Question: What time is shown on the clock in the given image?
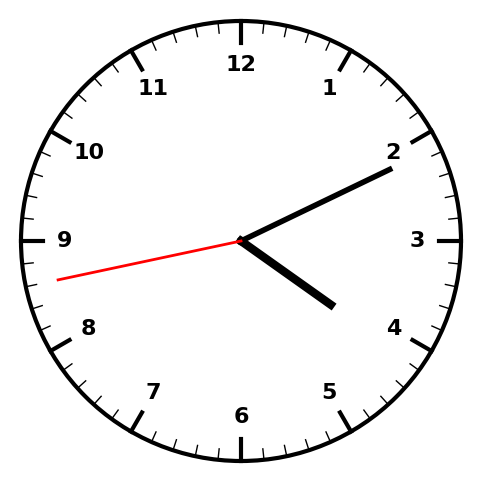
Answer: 04:10:43